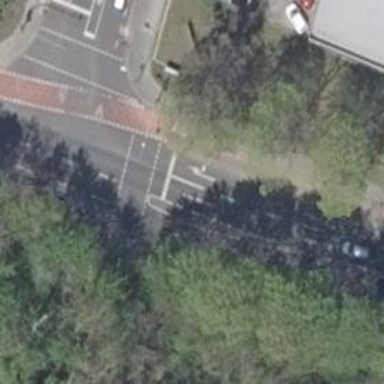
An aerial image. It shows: Crossing with traffic signals.